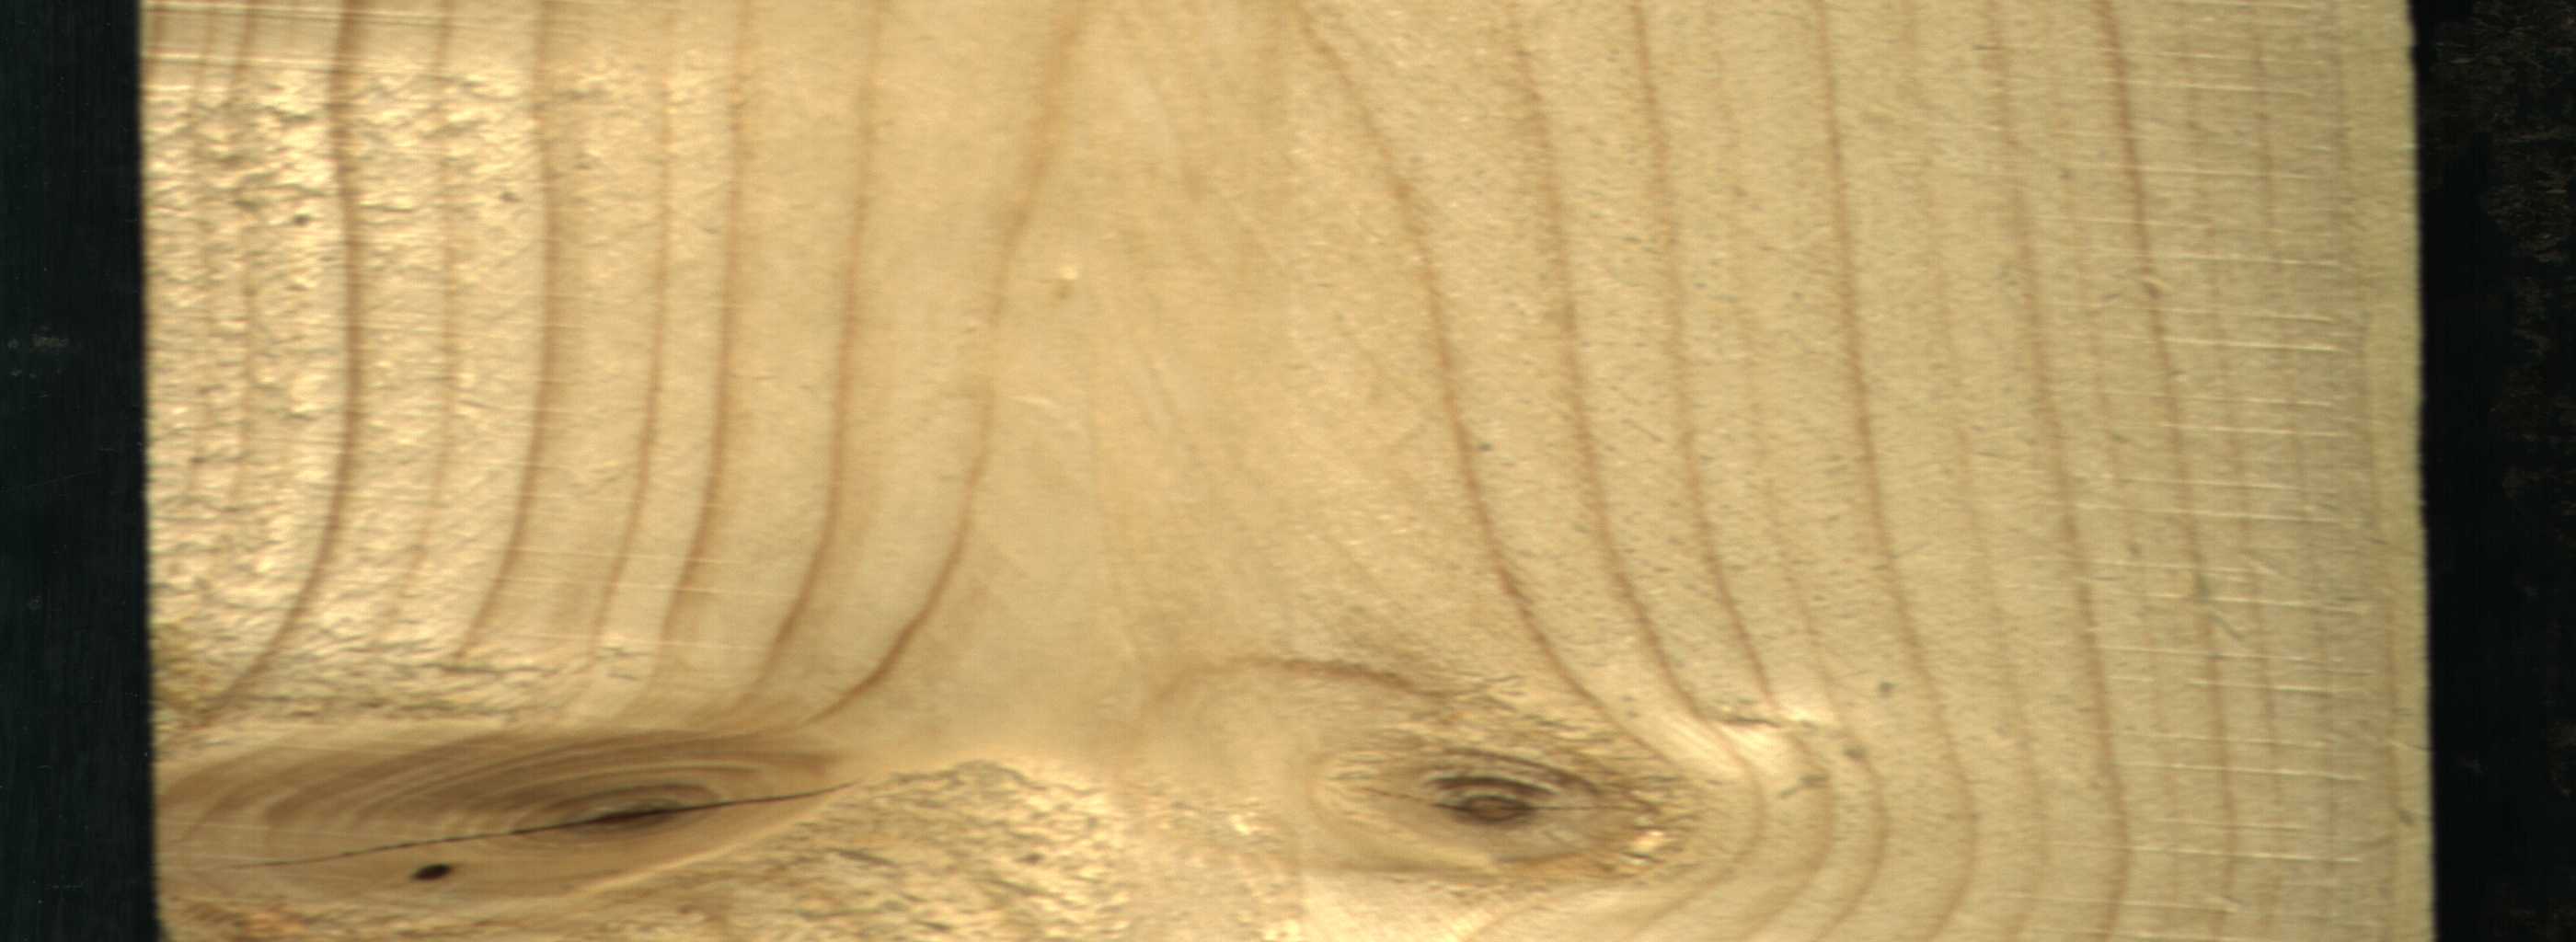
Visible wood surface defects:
knot_with_crack
knot_with_crack